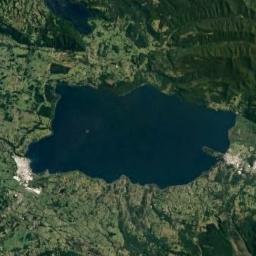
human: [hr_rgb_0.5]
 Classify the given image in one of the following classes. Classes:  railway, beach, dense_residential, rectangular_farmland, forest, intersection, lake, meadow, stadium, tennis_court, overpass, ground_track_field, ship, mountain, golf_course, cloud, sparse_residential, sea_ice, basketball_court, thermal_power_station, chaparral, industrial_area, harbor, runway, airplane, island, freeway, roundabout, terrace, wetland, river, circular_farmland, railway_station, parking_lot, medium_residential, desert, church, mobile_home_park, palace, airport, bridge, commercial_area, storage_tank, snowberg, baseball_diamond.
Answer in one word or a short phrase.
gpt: lake